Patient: sex M, age 65
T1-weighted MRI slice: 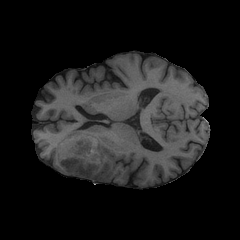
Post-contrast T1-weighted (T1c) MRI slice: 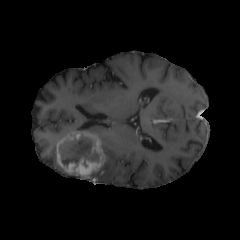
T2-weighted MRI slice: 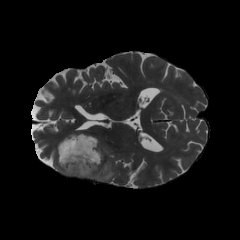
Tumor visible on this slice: yes
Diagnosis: Glioblastoma, IDH-wildtype
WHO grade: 4